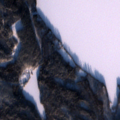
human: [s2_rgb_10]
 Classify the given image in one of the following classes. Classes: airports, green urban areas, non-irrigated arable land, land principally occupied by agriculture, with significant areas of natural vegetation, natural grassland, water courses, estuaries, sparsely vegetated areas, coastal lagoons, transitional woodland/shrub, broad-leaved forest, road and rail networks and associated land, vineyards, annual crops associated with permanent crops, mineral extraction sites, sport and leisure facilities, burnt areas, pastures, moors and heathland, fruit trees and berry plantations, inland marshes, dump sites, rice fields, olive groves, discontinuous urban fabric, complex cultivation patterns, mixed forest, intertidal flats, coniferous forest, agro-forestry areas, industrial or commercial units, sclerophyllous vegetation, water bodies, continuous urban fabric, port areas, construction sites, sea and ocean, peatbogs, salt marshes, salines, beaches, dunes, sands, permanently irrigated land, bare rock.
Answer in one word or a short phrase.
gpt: coniferous forest, mixed forest, water bodies